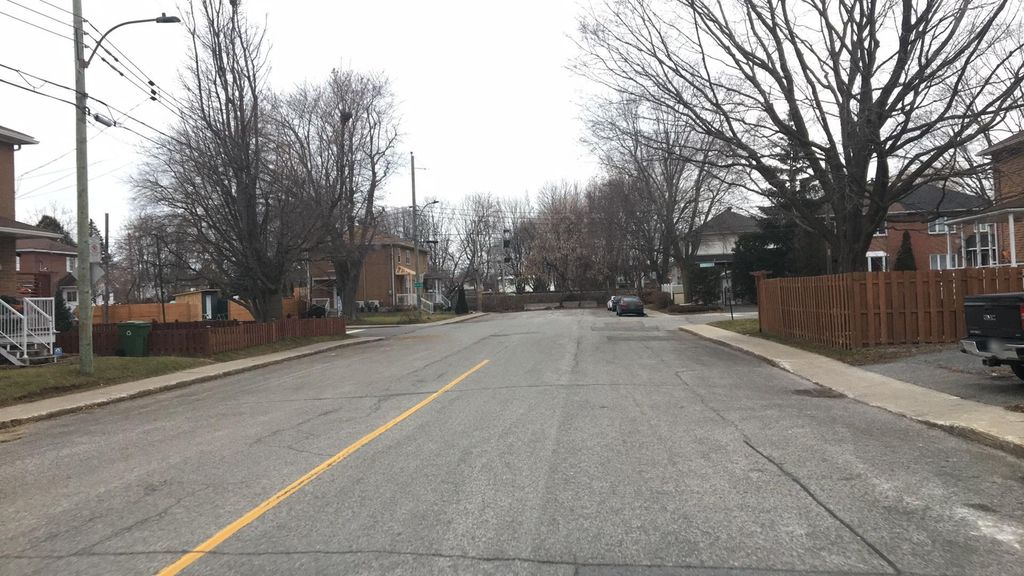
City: montreal